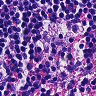
Metastatic tissue present: no